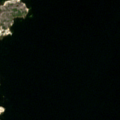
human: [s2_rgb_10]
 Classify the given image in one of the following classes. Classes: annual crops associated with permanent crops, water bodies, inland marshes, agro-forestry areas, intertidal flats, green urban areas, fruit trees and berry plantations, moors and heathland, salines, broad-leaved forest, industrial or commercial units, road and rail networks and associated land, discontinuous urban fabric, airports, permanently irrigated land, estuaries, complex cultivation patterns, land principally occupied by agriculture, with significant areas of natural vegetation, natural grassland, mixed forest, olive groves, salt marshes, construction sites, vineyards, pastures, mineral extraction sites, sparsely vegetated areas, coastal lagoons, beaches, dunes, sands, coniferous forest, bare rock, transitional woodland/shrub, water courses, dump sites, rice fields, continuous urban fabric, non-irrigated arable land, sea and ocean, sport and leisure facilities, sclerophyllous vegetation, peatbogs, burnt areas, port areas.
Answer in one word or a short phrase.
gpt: sea and ocean